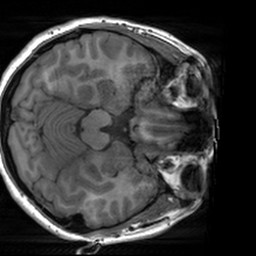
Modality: T1w
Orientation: axial
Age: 22
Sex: female
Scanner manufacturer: siemens
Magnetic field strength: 3 T
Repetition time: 1.9 s
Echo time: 0.00226 s